Interaction volume radius: 10 \u00c5
Interaction volume height: 25 \u00c5
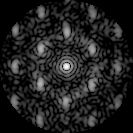
Disorder parameter: 0.5239